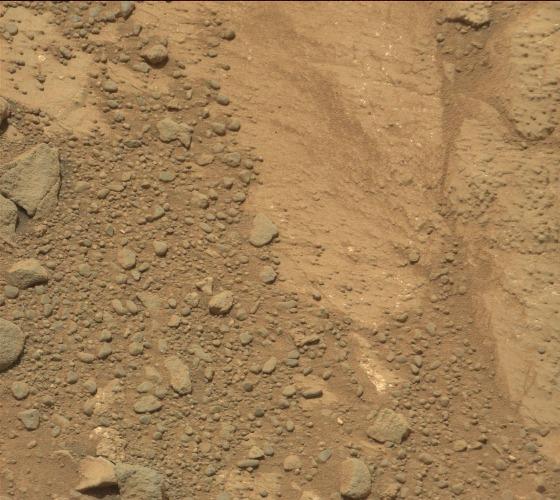
Terrain classes present: Bedrock, Gravel / Sand / Soil, Rock, Shadow